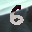
Label: 6